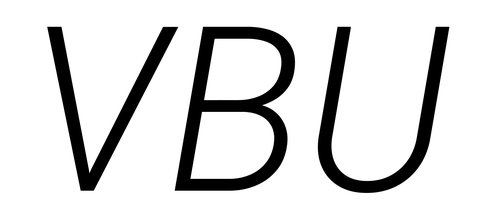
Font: Roboto-Italic_Light_Italic